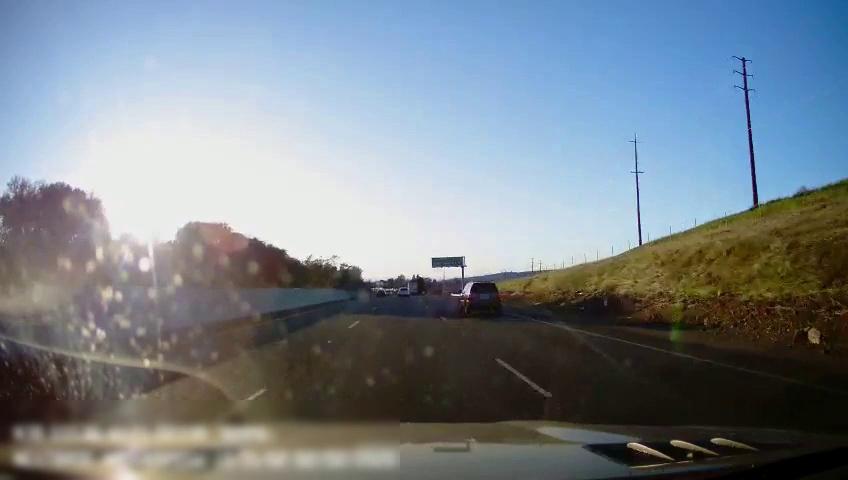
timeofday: Day
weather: Sunny
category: Drivable Space
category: Vehicles | Car
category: Vehicles | SUV
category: Vehicles | Other LV
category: Lanes | Alternate Lane
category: Lanes | Current Lane
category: Lanes | Current Lane
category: Lanes | Alternate Lane
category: Traffic | Signs